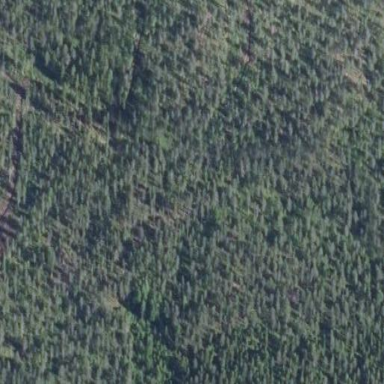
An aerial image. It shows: Woodland with needle-leaved trees.